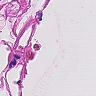
Metastatic tissue present: no